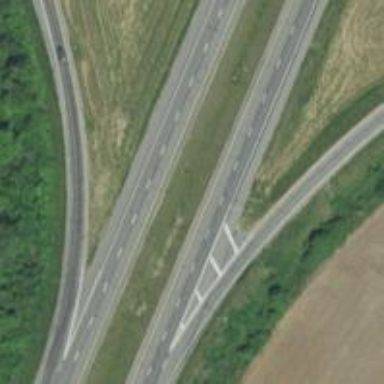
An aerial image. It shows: Asphalt motorway.